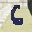
Label: 6